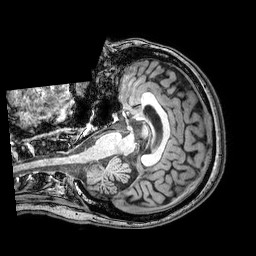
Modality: T1w
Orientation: axial
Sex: female
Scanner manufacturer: philips
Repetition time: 0.008075 s
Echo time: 0.00369 s